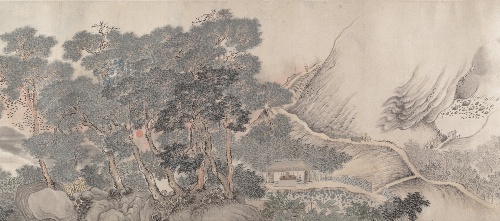
Title: 明   魏之克(魏克)   四時倣古山水圖   卷|Landscape of the four seasons in the styles of old masters
Artist: Wei Zhike
Artist bio: Chinese, active ca. 1600–after 1636
Date: 1635
Object type: Handscroll
Classification: Paintings
Medium: Handscroll; ink and color on paper
Culture: China
Period: Ming dynasty (1368–1644)
Dimensions: Overall with mounting: 12 5/8 in. × 38 ft. 10 in. (32.1 × 1183.6 cm)
Department: Asian Art
Credit line: Gift of J. T. Tai, 1968
Accession year: 1968
Repository: Metropolitan Museum of Art, New York, NY
Tags: Mountains|Landscapes